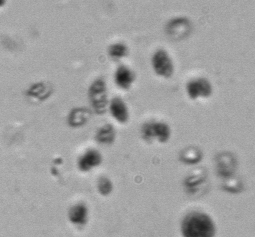
Label: Phaeocystis